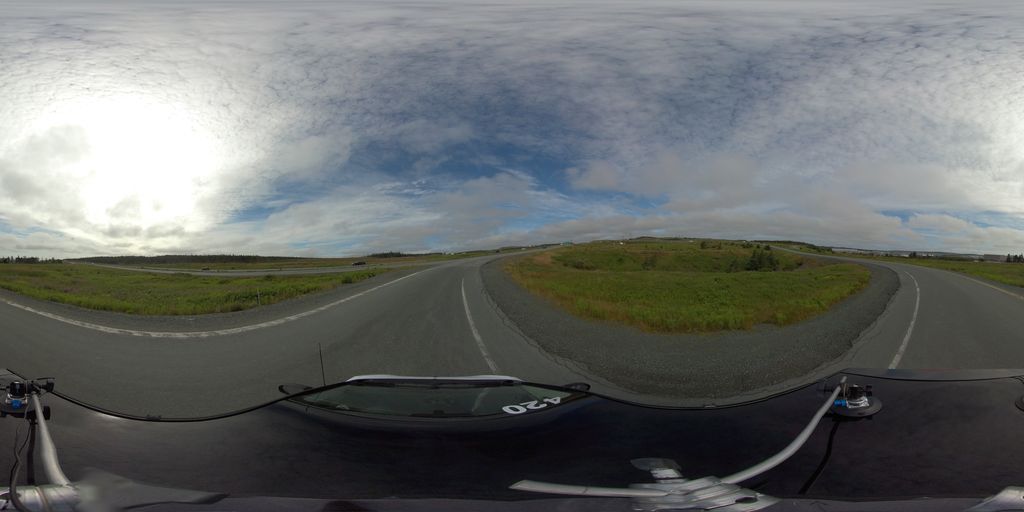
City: st_johns